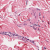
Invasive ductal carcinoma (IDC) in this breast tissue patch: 0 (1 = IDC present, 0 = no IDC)